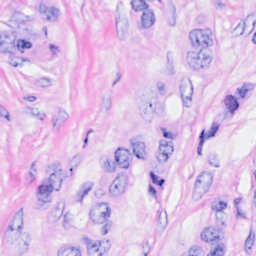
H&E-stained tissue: Breast